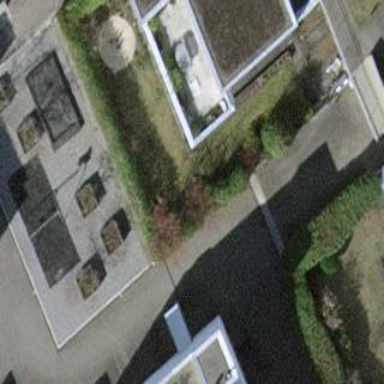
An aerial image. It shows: Building with flat roof.